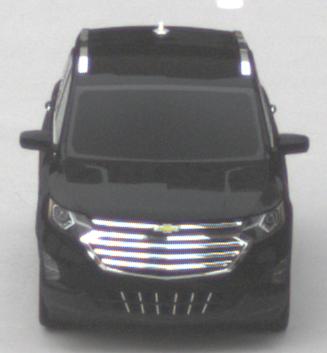
Make: Chevrolet
Model: Equinox
Detailed model: Gen. 2
Model produced from: 2015
Model produced until: 2017
Doors: 5
Color: black
Road condition: dry road
Daytime: morning or afternoon
Contrast: low contrast